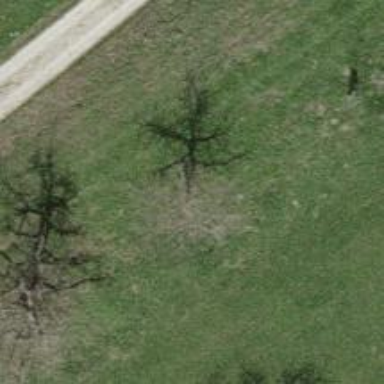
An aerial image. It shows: Beautiful tree in nature.